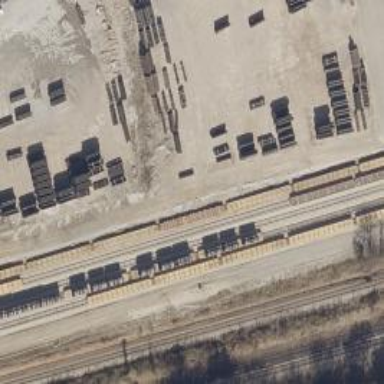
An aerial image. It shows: Railway yard.